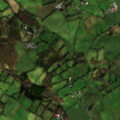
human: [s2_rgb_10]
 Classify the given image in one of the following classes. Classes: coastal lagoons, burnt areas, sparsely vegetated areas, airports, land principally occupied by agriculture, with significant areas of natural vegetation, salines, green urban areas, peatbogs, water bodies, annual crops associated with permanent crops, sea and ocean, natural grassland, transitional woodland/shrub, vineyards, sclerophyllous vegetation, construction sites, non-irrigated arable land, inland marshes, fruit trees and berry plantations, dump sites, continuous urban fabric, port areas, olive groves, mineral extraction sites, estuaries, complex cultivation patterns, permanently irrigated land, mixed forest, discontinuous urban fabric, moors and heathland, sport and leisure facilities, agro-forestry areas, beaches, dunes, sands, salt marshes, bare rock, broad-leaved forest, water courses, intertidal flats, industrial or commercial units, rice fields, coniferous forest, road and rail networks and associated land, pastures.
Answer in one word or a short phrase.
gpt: pastures